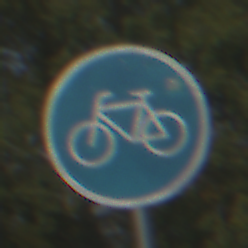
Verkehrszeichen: Radweg
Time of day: MorningAfternoon
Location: Outdoor (Suburban)
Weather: PartlyCloudy
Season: NotSpecified
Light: Natural